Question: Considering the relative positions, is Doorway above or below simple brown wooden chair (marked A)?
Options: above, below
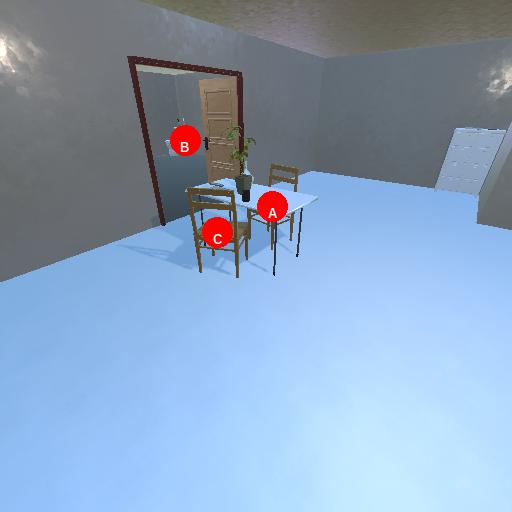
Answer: above